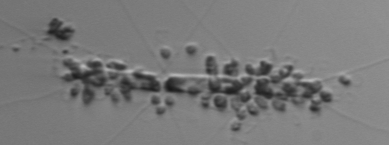
Label: Chaetoceros_didymus_TAG_external_flagellate